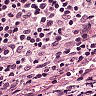
Metastatic tissue present: no